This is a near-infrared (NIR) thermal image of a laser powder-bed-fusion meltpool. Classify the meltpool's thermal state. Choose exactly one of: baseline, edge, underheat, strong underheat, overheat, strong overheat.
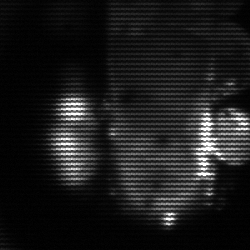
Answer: strong underheat